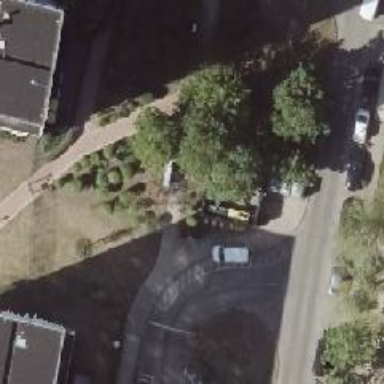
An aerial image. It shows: Footway with concrete surface.